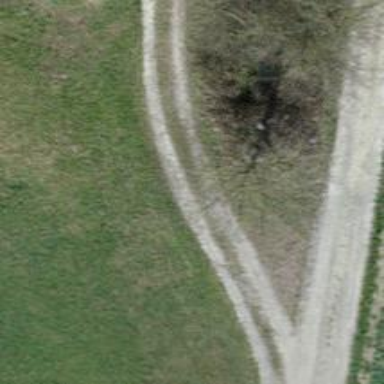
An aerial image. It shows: Grass track with grade3 tracktype.